Aerial crown-view tile of a tropical tree (Barro Colorado Island, Panama), acquired 20250124:
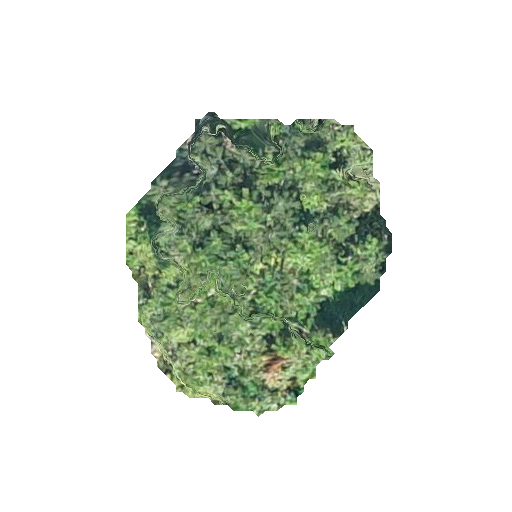
Species: Zanthoxylum ekmanii
GBIF accepted scientific name: Zanthoxylum ekmanii
Crown area: 87.504 m²